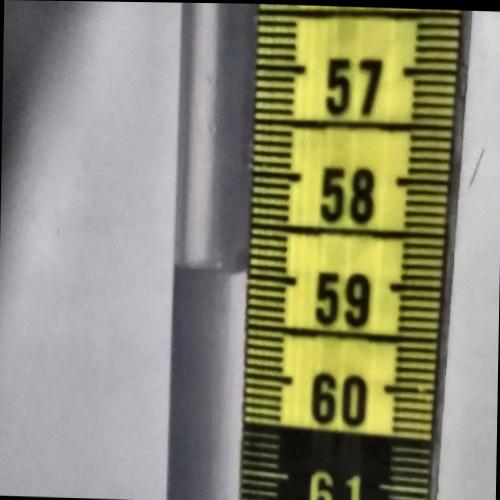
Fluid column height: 58.9 cm